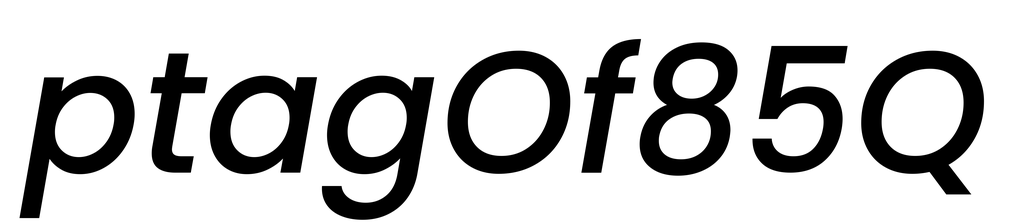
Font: Poppins-MediumItalic